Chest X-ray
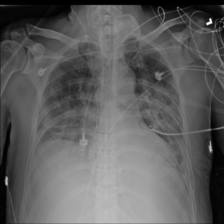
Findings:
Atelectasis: positive
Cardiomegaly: negative
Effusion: negative
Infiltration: positive
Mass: negative
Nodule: negative
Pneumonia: negative
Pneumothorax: negative
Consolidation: negative
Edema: negative
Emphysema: negative
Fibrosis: negative
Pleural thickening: negative
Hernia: negative